Question: I am trying to do Unit Testing of MoviesContrller. Controller is created as below,
'''
public class MoviesController : Controller
{
private readonly IMovieRepository db;
public MoviesController(IMovieRepository db)
{
this.db = db;
}
public ActionResult Index(string movieGenre, string searchString, string BinderList)
{
var movies = db.GetAllMovies();
return View(movies);
}
}
}
'''
To do unit testing of Index action, I have created FakeRepository as below,
'''
public class FakeMovieRepository : IMovieRepository
{
public bool WasGetAllMoviesCalled { private set; get; }
public IQueryable<Movie> GetAllMovies()
{
WasGetAllMoviesCalled = true;
List<Movie> lstMovies = new List<Movie>
{
new Movie
{
Rating = "PG",
ID = 1,
Title = "When Harry Met Sally",
Price = 7.99M,
Genre = "Romantic Comedy",
ReleaseDate = Convert.ToDateTime("1/11/1989 12:00:00 AM")
}
};
return lstMovies as IQueryable<Movie>;
}
}
'''
I have written Unit Test on Index action as below,
'''
[TestMethod]
public void ReturnAllMoviesGivenEmptyStringParameters()
{
//Arange
FakeMovieRepository repo = new FakeMovieRepository();
var moviesController = new MoviesController(repo);
//Actual
var result = moviesController.Index(String.Empty, String.Empty,String.Empty ) as ViewResult;
// returning null always :( on debigging found that calling fake repo function but returning null !
var movies = result.Model as IQueryable<Movie>;
// Assert
Assert.AreEqual(true, repo.WasGetAllMoviesCalled);
}
'''
As you see in the comment that always result.model returns null whereas WasGetAllMoviesCalled get returns as true. I put a breakpoint to debug test.

Db.GetAllMovies() returns List of Movie. But to my surprise values of movies is always null. I am sure I am doing something stupid here. Keep in mind that db.GetAllMovies() is calling GetAllMovies function of FakeMovieRepository. Ideally movies should contain List of movies returned from db.GetAllMovies()
Any help on same? How to unit test controller without using mock.
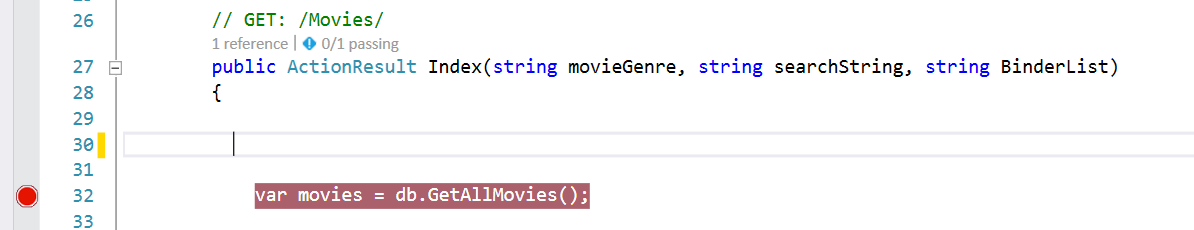
Answer: List< T > doesn't implement IQueryable< T >.
Look <URL>